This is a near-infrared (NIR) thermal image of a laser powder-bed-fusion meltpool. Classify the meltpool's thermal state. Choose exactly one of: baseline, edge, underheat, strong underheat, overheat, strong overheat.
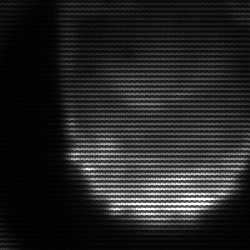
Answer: edge